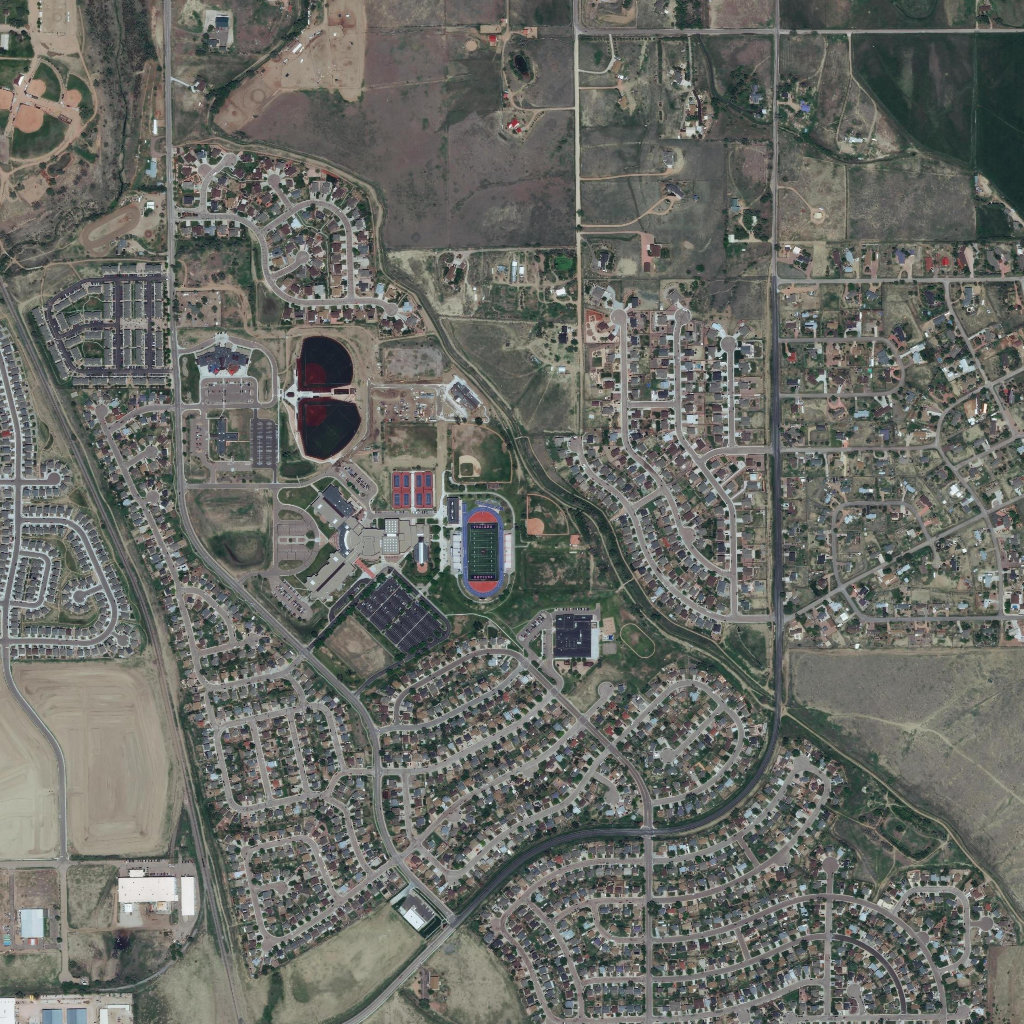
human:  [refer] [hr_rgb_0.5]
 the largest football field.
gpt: <box>[[45, 50, 48, 56, 0]]</box>